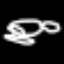
Label: frog